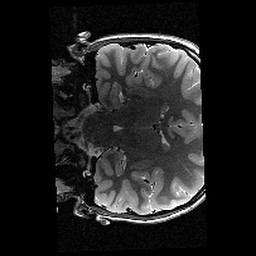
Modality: T2w
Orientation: coronal
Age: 11
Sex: female
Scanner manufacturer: siemens
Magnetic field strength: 3 T
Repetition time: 9.23 s
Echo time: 0.067 s